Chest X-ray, AP view. Patient: 40 years old, sex M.
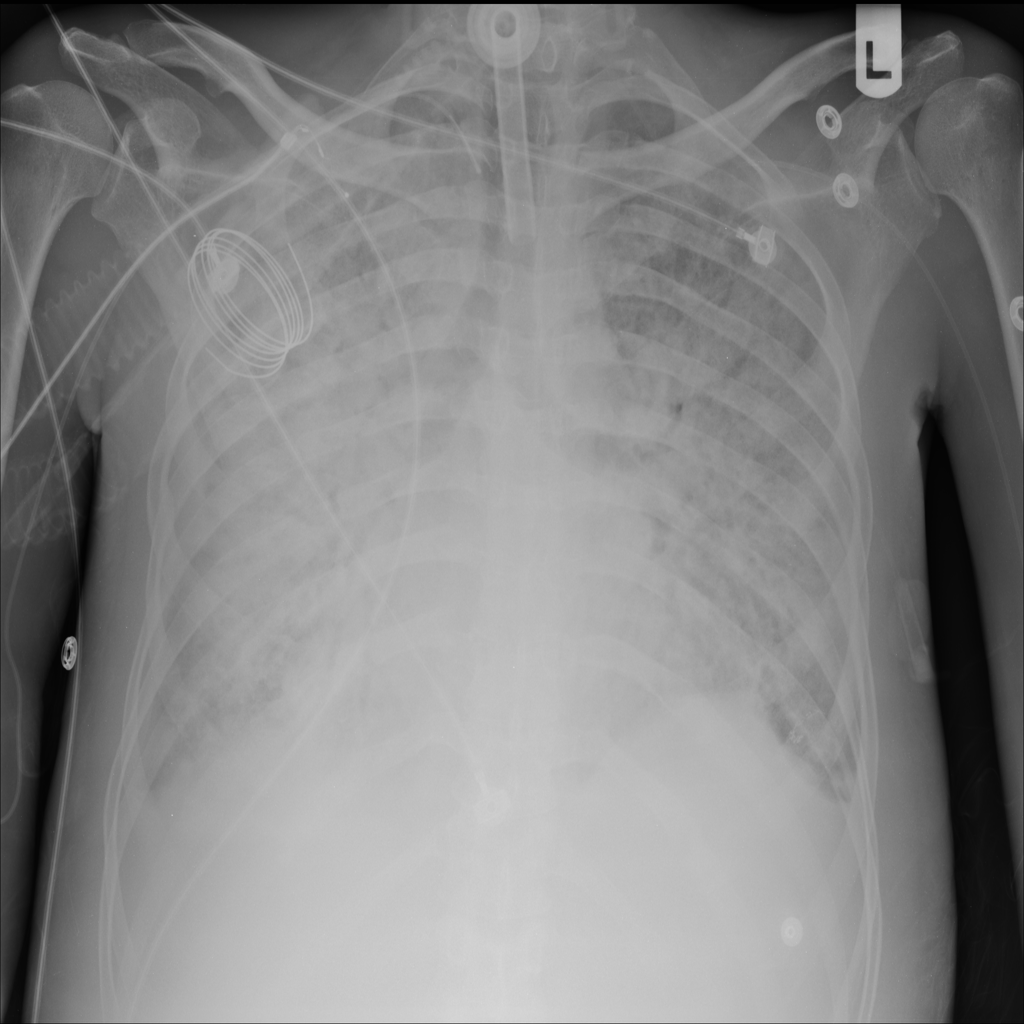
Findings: No Finding